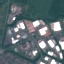
Land use / land cover class: Industrial